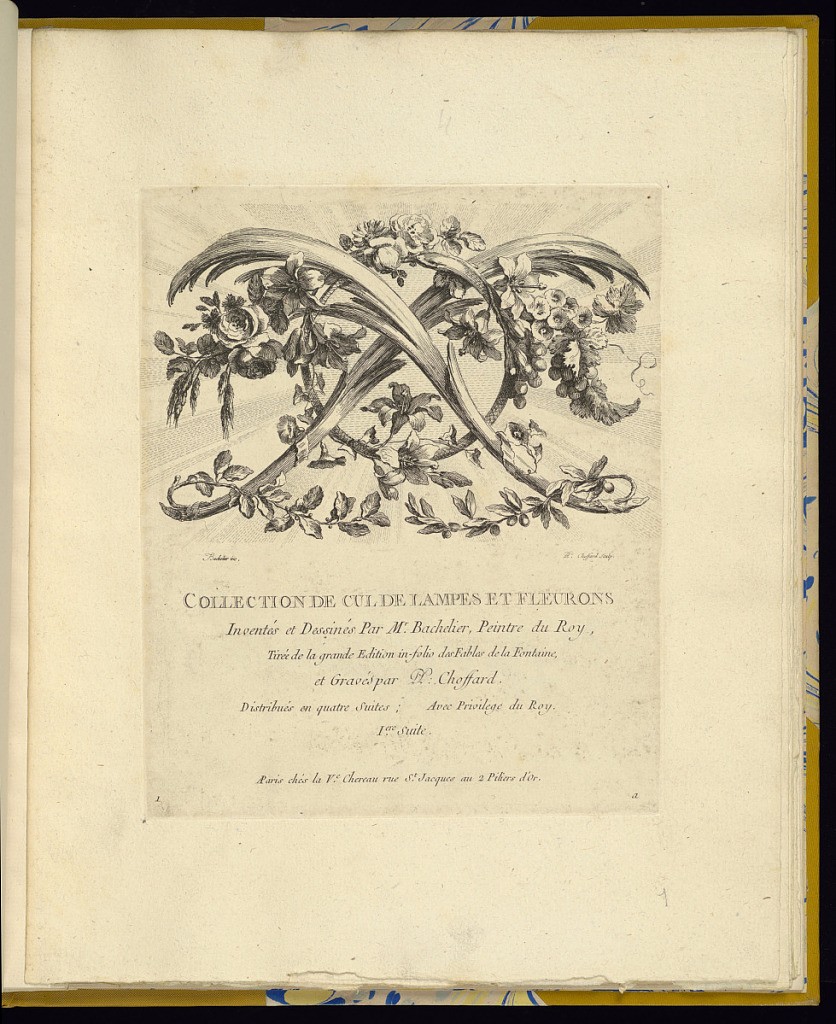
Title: Title Page
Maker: Jean-Jacques Bachelier, French, 1724 - 1806
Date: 1760
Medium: Etching on laid paper
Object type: Print
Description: Title page from a series of six plates of tailpieces and fleurons designed for the 1755-1759 four-volume illustrated edition of the Fables de La Fontaine.  The upper half of the plate is illustrated with two crossed palm leaves with a snake in the form of a circle in the middle with flowers, grapes and leaves interlaced, with sun rays in the background emanating from the middle. The title and publisher's address are lettered in the lower half of the plate. The plate is signed and numbered.